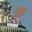
Label: 3